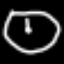
Label: clock